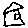
Label: house